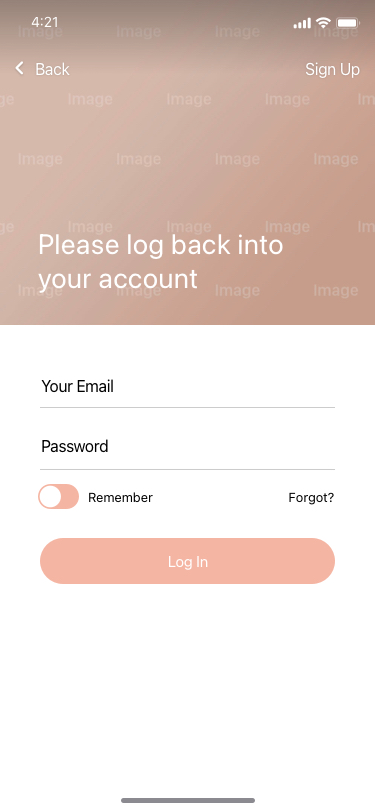
Text in this UI design:
Remember
Forgot?
FORGOT
Password
Your Email
Please log back into your account